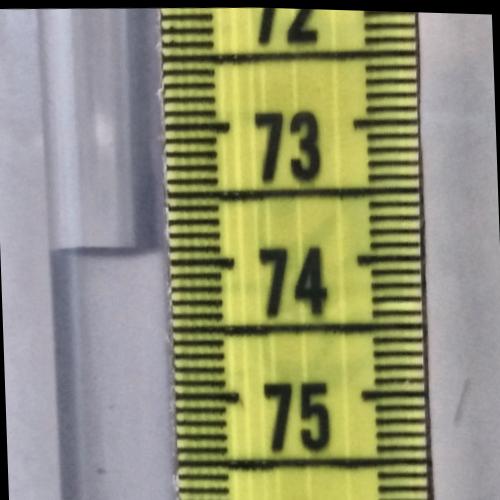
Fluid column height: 73.9 cm